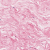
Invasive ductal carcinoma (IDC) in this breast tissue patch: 0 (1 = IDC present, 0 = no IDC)